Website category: auto
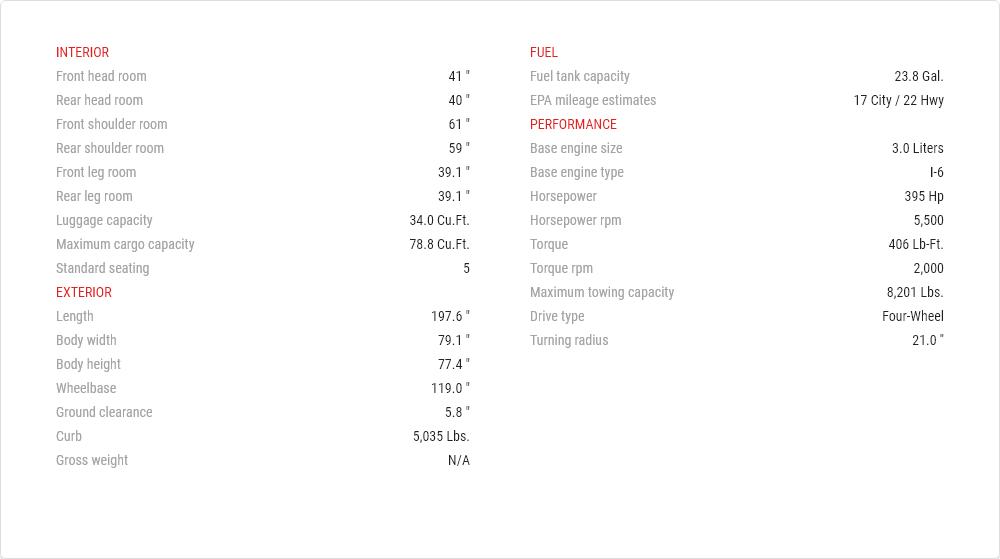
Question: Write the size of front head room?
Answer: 41 "

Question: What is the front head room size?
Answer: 41 "

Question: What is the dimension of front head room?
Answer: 41 "

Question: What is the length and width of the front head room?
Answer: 41 "

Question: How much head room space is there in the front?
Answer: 41 "

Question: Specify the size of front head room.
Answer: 41 "

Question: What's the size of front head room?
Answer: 41 "

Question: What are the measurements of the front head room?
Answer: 41 "

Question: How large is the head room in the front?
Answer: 41 "

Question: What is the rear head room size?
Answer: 40 "

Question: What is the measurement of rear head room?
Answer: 40 "

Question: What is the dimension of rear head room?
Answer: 40 "

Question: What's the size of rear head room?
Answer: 40 "

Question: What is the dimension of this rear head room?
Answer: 40 "

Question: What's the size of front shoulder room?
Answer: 61 "

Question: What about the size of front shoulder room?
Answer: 61 "

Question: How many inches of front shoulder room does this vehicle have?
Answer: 61 "

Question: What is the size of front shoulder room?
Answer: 61 "

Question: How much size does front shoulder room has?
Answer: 61 "

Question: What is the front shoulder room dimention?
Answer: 61 "

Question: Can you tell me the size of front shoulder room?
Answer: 61 "

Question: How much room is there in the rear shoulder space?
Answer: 59 "

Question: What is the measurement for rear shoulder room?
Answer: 59 "

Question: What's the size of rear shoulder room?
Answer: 59 "

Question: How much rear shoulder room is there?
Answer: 59 "

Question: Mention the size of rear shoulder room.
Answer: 59 "

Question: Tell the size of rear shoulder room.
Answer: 59 "

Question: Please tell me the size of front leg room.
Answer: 39.1 "

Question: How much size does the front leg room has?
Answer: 39.1 "

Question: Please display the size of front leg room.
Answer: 39.1 "

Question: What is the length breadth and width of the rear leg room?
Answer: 39.1 "

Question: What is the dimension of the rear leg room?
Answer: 39.1 "

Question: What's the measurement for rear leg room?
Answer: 39.1 "

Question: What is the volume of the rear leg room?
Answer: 39.1 "

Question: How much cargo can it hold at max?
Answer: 34.0 cu.ft.

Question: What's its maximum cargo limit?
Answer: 34.0 cu.ft.

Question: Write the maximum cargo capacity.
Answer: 34.0 cu.ft.

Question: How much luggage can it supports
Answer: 34.0 cu.ft.

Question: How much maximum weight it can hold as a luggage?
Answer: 34.0 cu.ft.

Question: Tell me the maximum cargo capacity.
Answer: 34.0 cu.ft.

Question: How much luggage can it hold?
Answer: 34.0 cu.ft.

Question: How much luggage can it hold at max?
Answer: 34.0 cu.ft.

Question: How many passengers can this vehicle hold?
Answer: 5

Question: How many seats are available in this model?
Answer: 5

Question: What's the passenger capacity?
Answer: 5

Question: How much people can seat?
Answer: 5

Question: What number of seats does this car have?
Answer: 5

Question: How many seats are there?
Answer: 5

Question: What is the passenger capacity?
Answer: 5

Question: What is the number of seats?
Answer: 5

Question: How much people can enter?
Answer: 5

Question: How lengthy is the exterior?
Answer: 197.6 "

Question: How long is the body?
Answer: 197.6 "

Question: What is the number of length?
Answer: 197.6 "

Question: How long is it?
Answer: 197.6 "

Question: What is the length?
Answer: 197.6 "

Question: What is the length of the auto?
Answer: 197.6 "

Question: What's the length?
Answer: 197.6 "

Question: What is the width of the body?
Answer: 79.1 "

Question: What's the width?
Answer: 79.1 "

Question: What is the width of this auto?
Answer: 79.1 "

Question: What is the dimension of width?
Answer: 79.1 "

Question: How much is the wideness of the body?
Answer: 79.1 "

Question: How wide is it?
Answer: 79.1 "